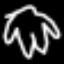
Label: squiggle